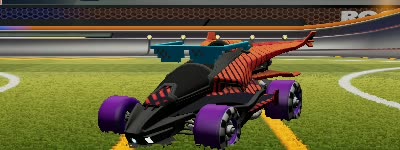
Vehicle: aftershock